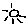
Label: sun